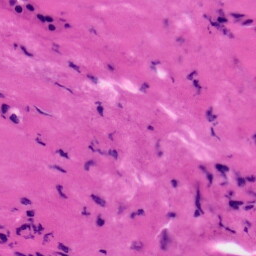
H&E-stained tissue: Tonsil